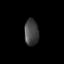
Tissue: skin
Cell type: T cells
Senescence score: 0.7072
Nuclear area (px): 366
Mean DAPI intensity: 68.492